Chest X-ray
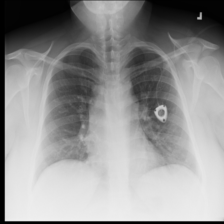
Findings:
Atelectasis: negative
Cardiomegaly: negative
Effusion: negative
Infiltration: negative
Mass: negative
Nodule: negative
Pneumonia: negative
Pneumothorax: negative
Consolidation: negative
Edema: negative
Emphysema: negative
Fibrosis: negative
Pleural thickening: negative
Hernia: negative